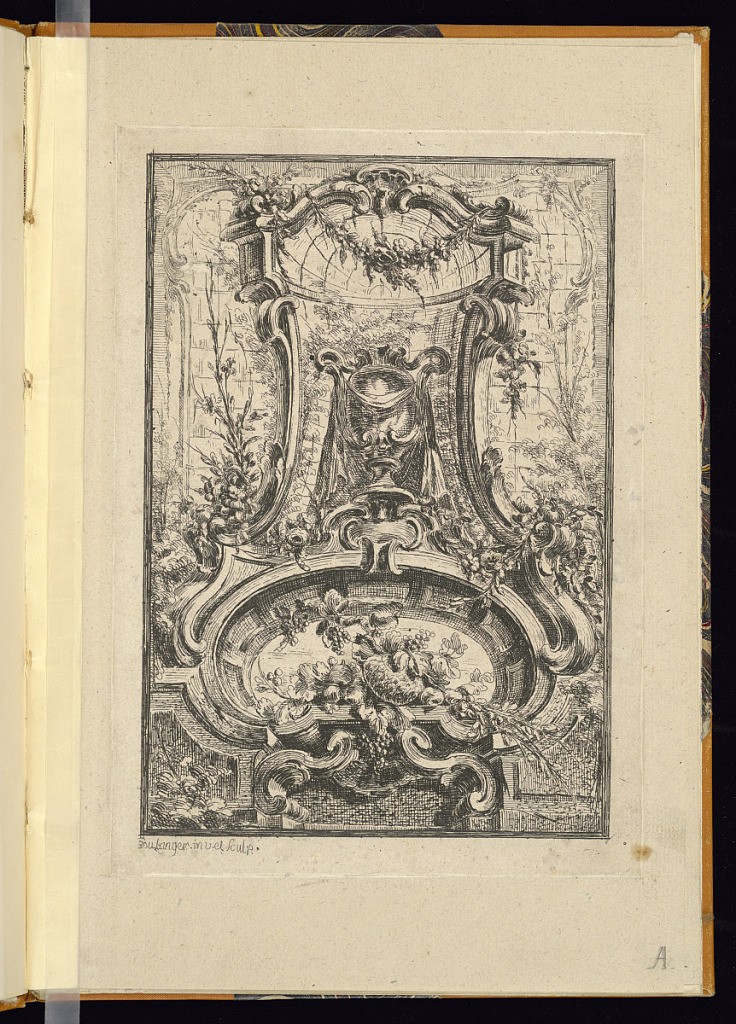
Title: Panel Design
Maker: Jean-François-Antoine Boulanger, French?, active mid 18th century
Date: mid- 18th century
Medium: Etching on paper
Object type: Print
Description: Design for an ornamental panel featuring a fantastical garden with a centra vase framed within an architectural niche, with a cartouche in the foreground and fruit, foliate branches, flowers, and festoons of flowers and leaves. Treillage in the background with scrolling leaves, acanthus leaf, and shell motifs. The plate is signed.